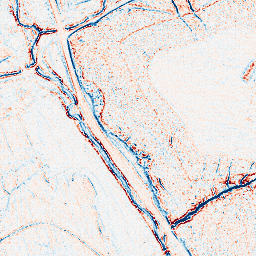
Category: edge_preserving
Decomposition family: bilateral
Decomposition parameters: d: 5
sigma_color: 150
sigma_space: 150
Upsampling method: bilinear
Upsampling parameters: scale: 8
Upsampling scale: 8